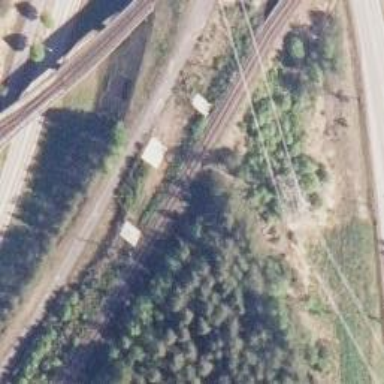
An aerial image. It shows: Railway with continuous electrified contact line.